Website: walmart
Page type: review-order
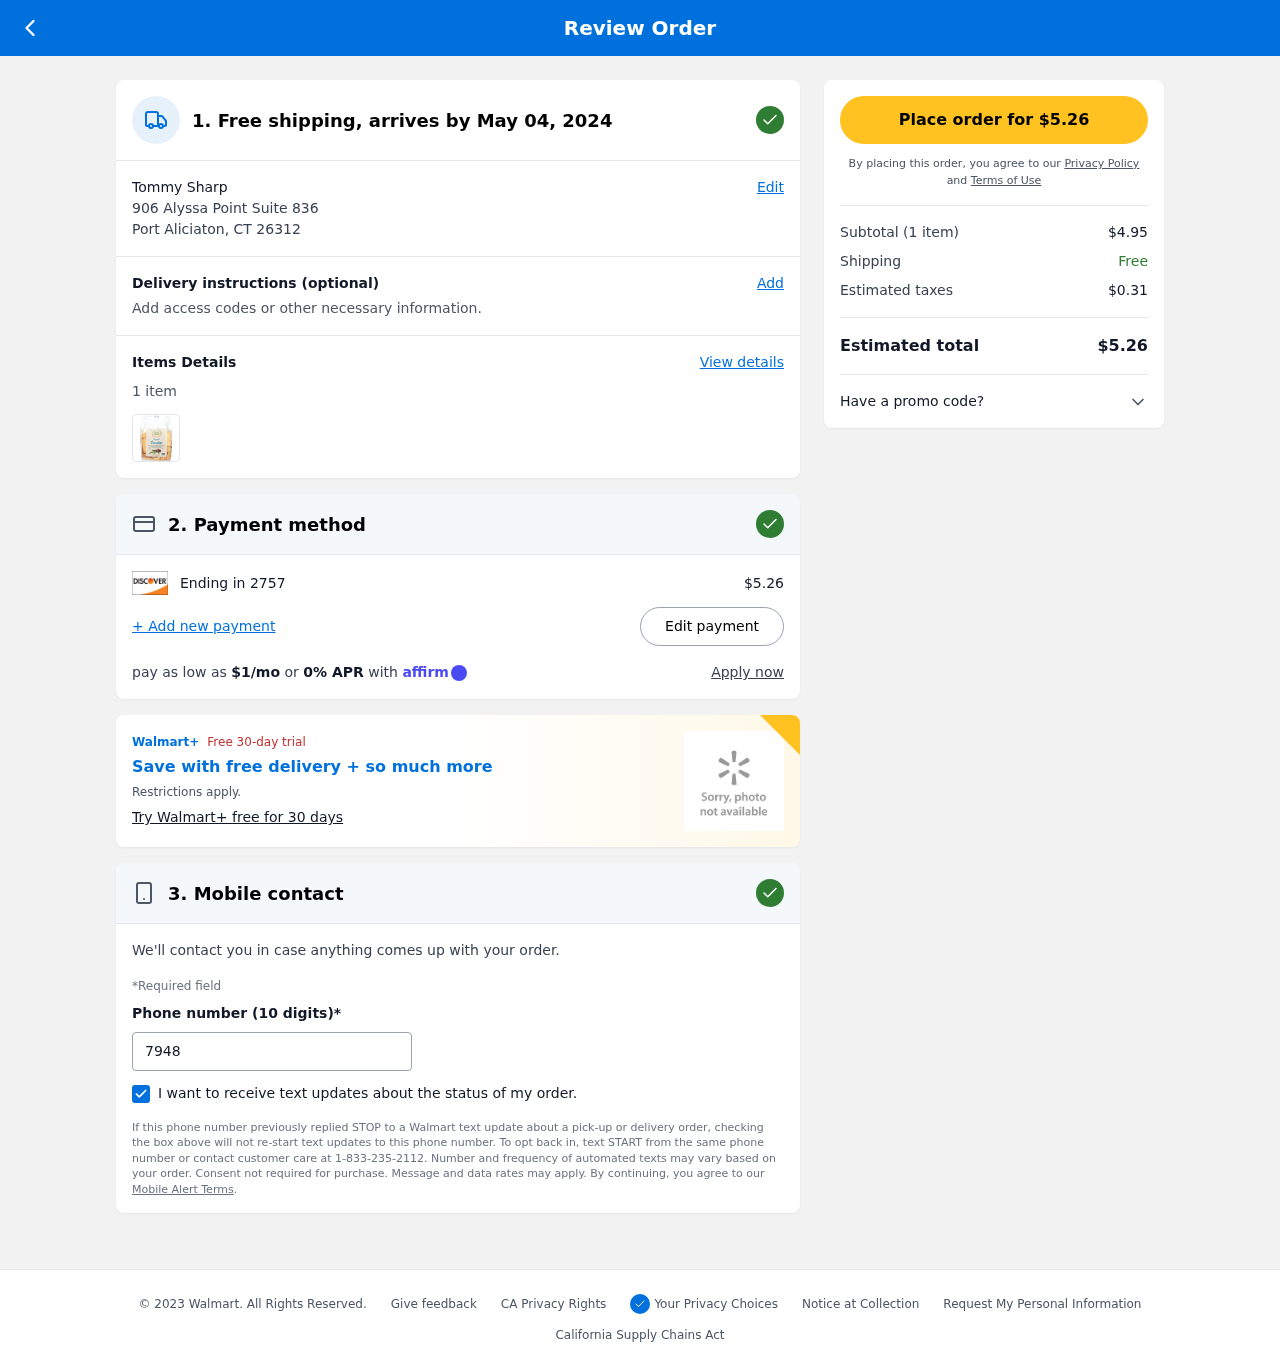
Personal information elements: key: PII_CARD_LAST4
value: Ending in 2757
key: PII_CITY_STATE_ZIP
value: Port Aliciaton, CT 26312
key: PII_FULLNAME
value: Tommy Sharp
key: PII_PHONE
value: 7948279225
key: PII_STREET
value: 906 Alyssa Point Suite 836
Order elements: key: ORDER_DELIVERY_DATE
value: May 04, 2024
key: ORDER_NUM_ITEMS
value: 1 item
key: ORDER_NUM_ITEMS
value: Subtotal (1 item)
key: ORDER_TOTAL
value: $5.26
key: ORDER_TOTAL
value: Place order for $5.26
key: ORDER_MONTHLY_PAYMENT
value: $1/mo
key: ORDER_SUBTOTAL
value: $4.95
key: ORDER_TAX
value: $0.31